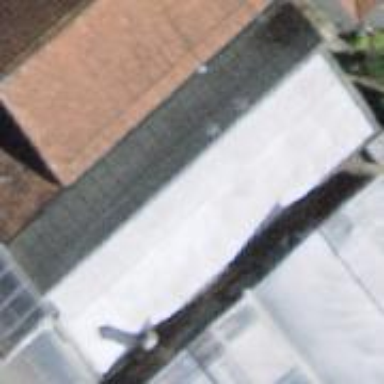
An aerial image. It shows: Greenhouse.